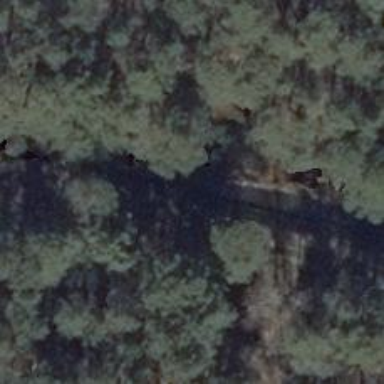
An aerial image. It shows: Culvert tunnel.